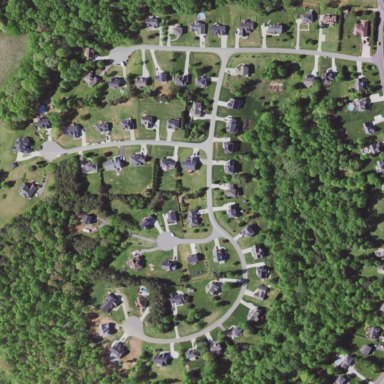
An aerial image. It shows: Suburban residential area.